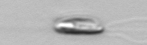
Label: Chrysochromulina